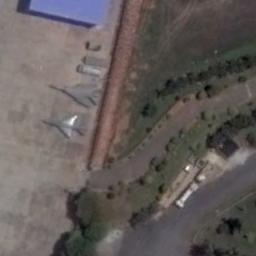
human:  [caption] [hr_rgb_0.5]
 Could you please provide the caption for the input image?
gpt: Two different sized planes parked in a clearing, With many buildings and lawns next to the plane .

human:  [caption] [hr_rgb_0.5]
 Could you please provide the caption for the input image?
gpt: On one side of a blue building, Two grey planes were parked .

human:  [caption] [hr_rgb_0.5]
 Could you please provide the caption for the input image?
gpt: Two gray planes parked in a line on the open area and the lawn with some trees in front of them .

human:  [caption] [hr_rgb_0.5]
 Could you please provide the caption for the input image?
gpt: Two planes are parked next to the grass and buildings .

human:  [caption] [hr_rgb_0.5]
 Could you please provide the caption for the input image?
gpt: Two planes are on the ground between the building and the grass .